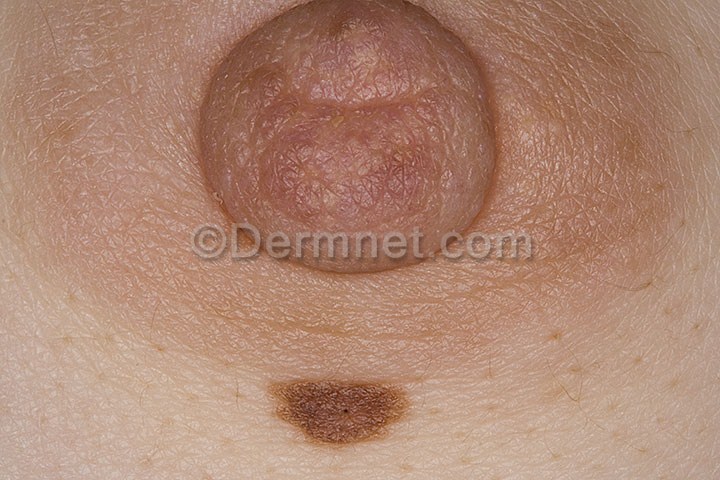
Disease: Melanoma Skin Cancer Nevi and Moles